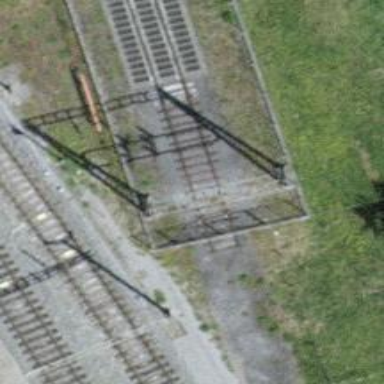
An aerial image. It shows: Disused railway spur with single track.